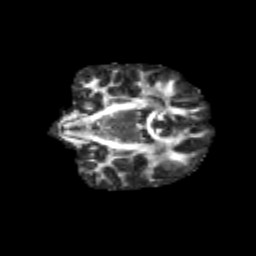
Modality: FA
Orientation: coronal
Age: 13
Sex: female
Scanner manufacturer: siemens
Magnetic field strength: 3 T
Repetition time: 3.8 s
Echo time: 0.07 s